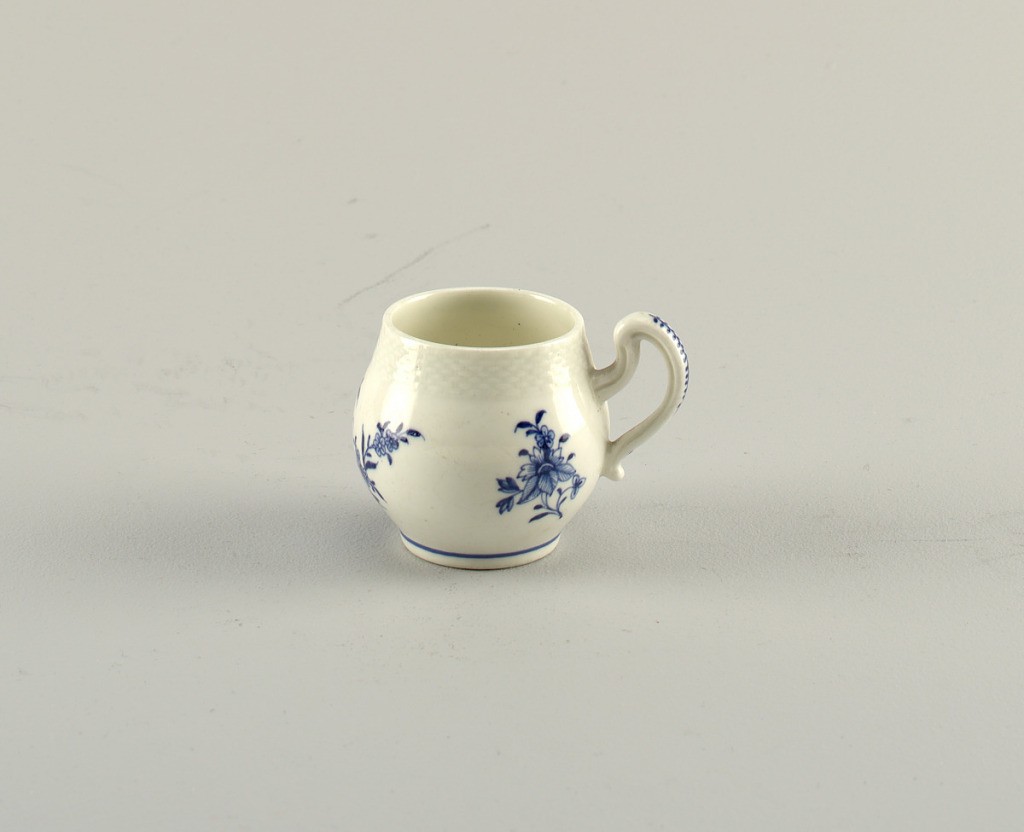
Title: Custard Cup
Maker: Tournai Porcelain Factory, Belgian, established ca. 1750
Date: mid- 18th–18th century
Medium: soft paste porcelain, vitreous enamel
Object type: cup
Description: Barrel-shaped cup with round handle and molded basket-weave rim. Blue floral decoration and line at base.